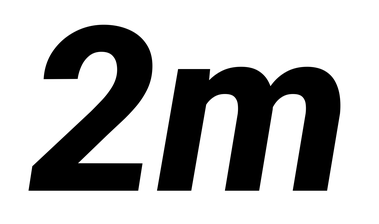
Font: Roboto-Italic_ExtraBold_Italic